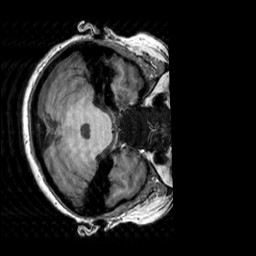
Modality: T1w
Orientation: axial
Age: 46
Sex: female
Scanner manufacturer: siemens
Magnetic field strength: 3 T
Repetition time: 2.3 s
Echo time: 0.00303 s